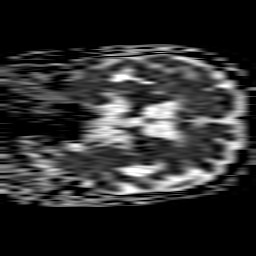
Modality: ADC
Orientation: coronal
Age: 86
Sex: female
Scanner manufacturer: philips
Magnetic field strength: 1.5 T
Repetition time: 3.547 s
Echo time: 0.09411 s